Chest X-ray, AP view. Patient: 68 years old, sex M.
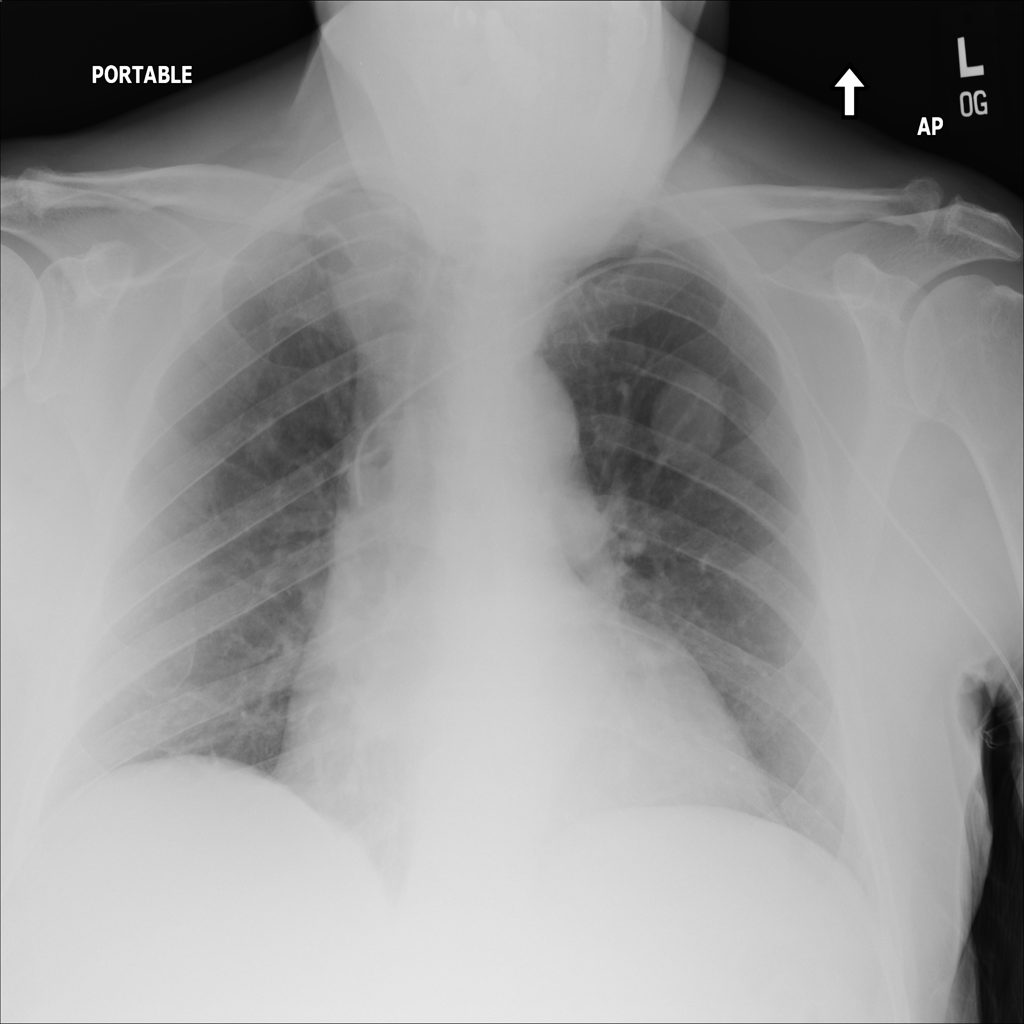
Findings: No Finding